Question: In uTorrent 2.2 when a treeview node is selected, the node has a similar appearance of a button. It makes the .NET treeview control seem like so inadequate to me. Now I know utorrent is written in C++, but does anyone know how they might have done this, or does anybody know of libraries out there that would suffice?

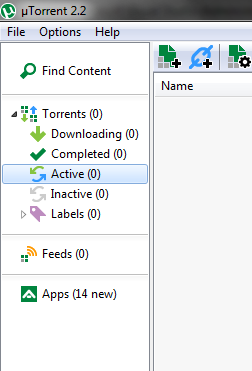
Answer: It is a standard Windows TreeView control with the Win7 "Explorer" visual style applied. You can get one in your own program easily by changing the theme for the control. Add a new class to your project and paste the code shown below. Compile. Drop the new control from the top of the toolbox onto your form.
'''
using System;
using System.Windows.Forms;
using System.Runtime.InteropServices;
class MyTreeView : TreeView {
protected override void OnHandleCreated(EventArgs e) {
if (Environment.OSVersion.Version.Major >= 6) {
SetWindowTheme(this.Handle, "Explorer", null);
}
base.OnHandleCreated(e);
}
[DllImportAttribute("uxtheme.dll", CharSet = CharSet.Auto)]
private static extern int SetWindowTheme(IntPtr hWnd, string appname, string idlist);
}
'''
This isn't directly possible for WPF unless you use the WindowsFormHost class.